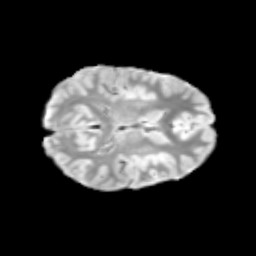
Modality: T2w
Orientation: axial
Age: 9
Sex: female
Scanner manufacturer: siemens
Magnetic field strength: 3 T
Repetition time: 3.8 s
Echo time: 0.07 s